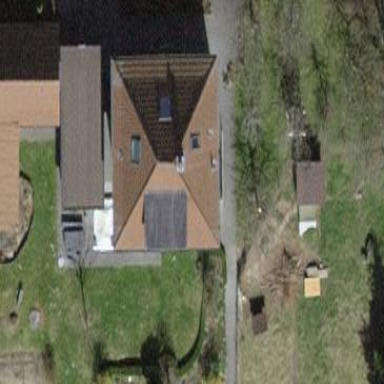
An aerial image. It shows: Detached building with hipped roof shape.